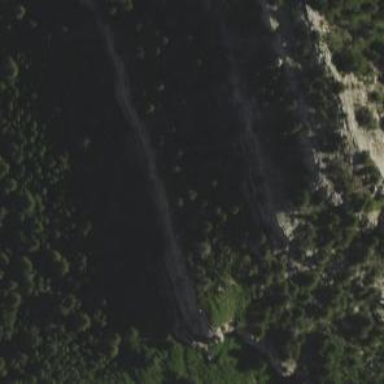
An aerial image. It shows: Natural cliff.